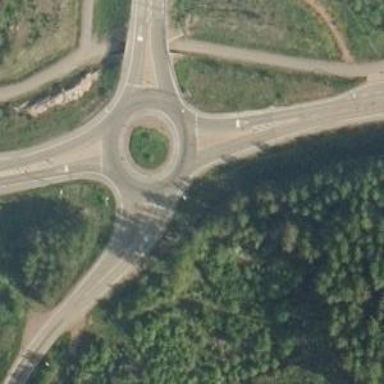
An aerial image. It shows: Secondary road with asphalt surface leading to roundabout junction.